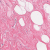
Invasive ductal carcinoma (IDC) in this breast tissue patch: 0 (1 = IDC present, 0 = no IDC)